Aerial crown-view tile of a tropical tree (Barro Colorado Island, Panama), acquired 20250317:
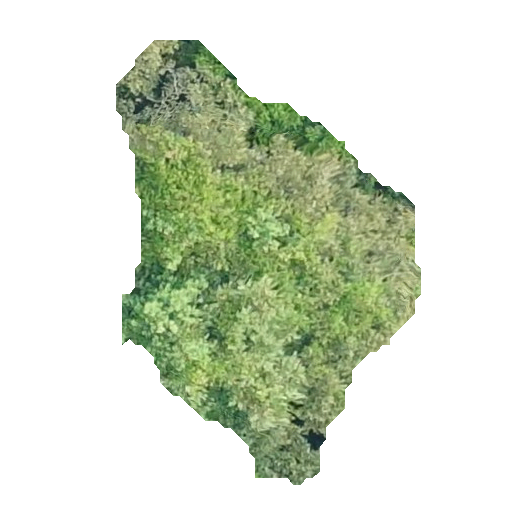
Species: Dipteryx oleifera
GBIF accepted scientific name: Dipteryx oleifera
Crown area: 125.928 m²